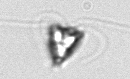
Label: Pyramimonas_longicauda